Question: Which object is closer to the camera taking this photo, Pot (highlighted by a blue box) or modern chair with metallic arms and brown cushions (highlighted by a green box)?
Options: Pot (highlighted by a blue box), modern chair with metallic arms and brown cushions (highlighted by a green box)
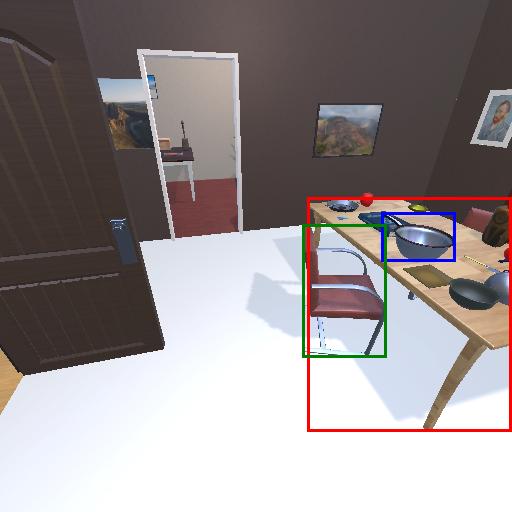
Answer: Pot (highlighted by a blue box)